Question: I am trying to create something like this:

This <URL> creates view using a tabbing as spacing between entry. The flaw about it is that I might experience too long entries which I don't know how it might behave in my situation.
How can I create something similar in C#? I wanted to use ListView, but then I need a check box also, so I tried CheckedListBox, but then I can not create columns.
How can I create something that is a combination of two?
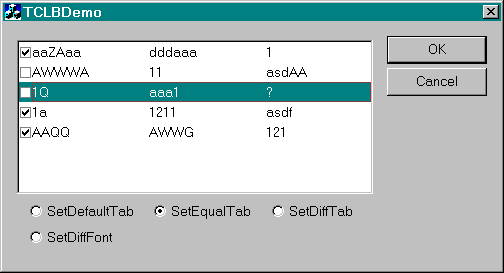
Answer: what is the problem in using a 'ListView' for which you enable the Checkboxes?
<URL>